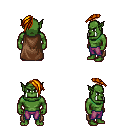
a pixel art fantasy rpg character, male body template, orc, green skin, brown cape, magenta pants, dark blonde long mohawk hairstyle, four views (front, back, left, right), 2x2 character sprite sheet, small pixel art, hard edges, no anti-aliasing